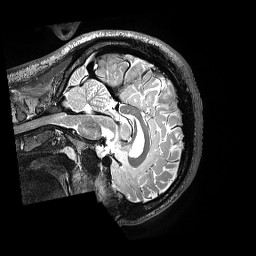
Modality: T2w
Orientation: sagittal